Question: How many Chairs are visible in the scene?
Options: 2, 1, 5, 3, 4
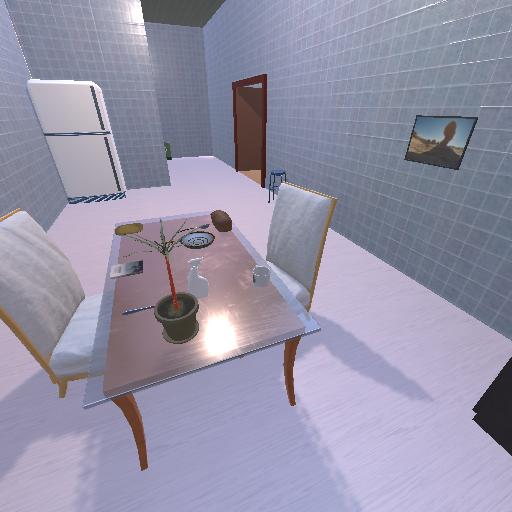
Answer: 2